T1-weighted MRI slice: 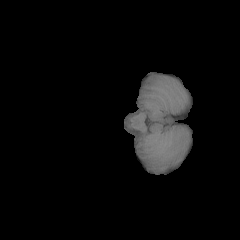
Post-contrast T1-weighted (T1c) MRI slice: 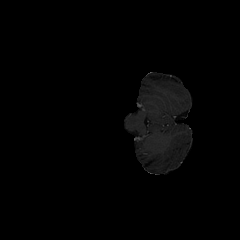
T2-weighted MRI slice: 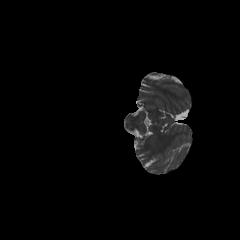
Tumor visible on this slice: no